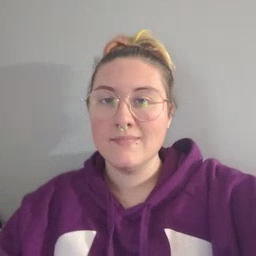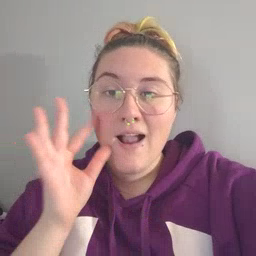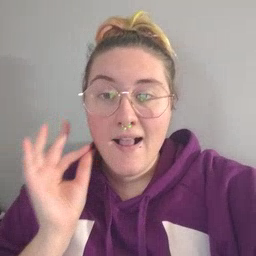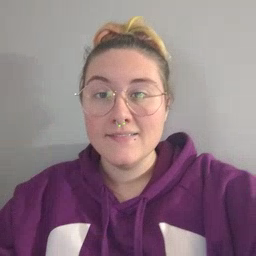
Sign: cat